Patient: sex M, age 34
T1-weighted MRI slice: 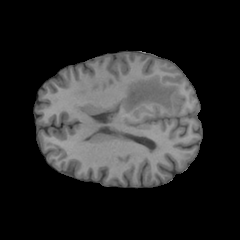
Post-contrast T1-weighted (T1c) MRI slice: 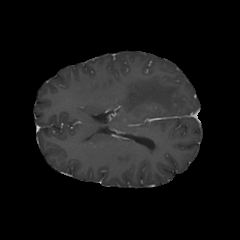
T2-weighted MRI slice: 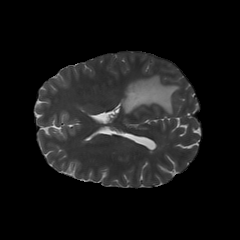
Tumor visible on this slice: yes
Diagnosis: Astrocytoma, IDH-mutant
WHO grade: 3